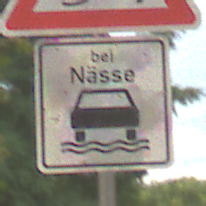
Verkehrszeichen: BeiNaesse
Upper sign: SchleuderOderRutschgefahr
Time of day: MorningAfternoon
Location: Outdoor (Urban)
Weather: Overcast
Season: NotSpecified
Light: Natural